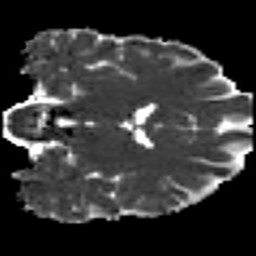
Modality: MD
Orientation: coronal
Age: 25
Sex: female
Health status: healthy
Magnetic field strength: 3 T
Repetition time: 8.4 s
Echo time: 0.0926 s